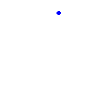
Particle: proton